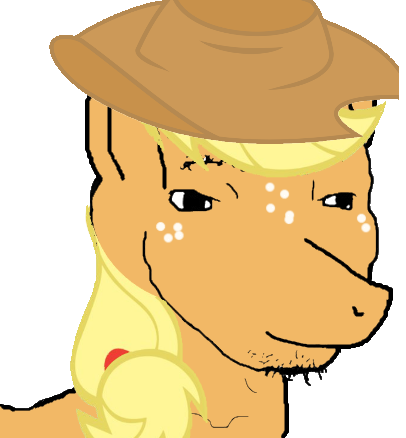
Label: 5_Animal